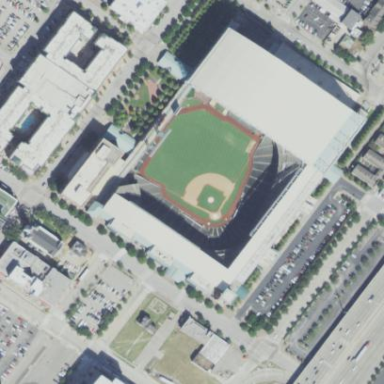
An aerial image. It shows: Baseball pitch with artificial turf for leisure sports.